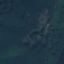
Land use / land cover: Forest